Question: Hey guys, this is driving me absolutely crazy! Been searching for hours and can't seem to figure out a solution. Any ideas how to do something like this:

Notice how there are two buttons inside of the tableviewcell, asnd notice how the grouped tableview has a background.
Any ideas?
Thank you!
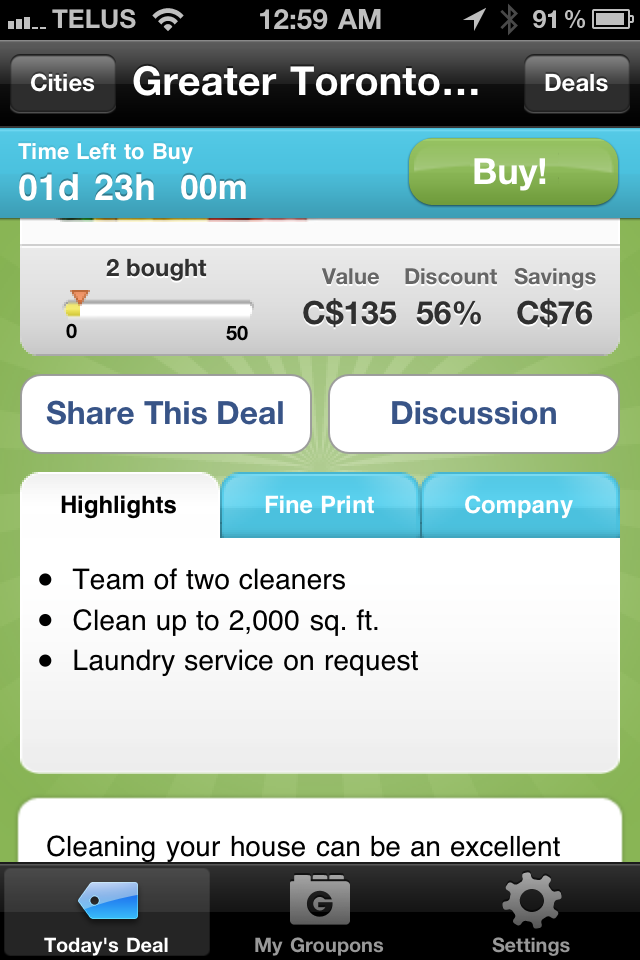
Answer: why you are thinking this is a uitableview.. you can easily implement this in uiscrolview.. just put a uiscroll view on uiview and put all the elements on it.. I have implemented several interfaces like you posted using uiscrollview... it will be very difficult to implement it in uitableview because .. when you touch on the tabs you need to open the new tab's interface and for that you have to reload the uitableview.. and manage all the interface.. which will be a pain ...